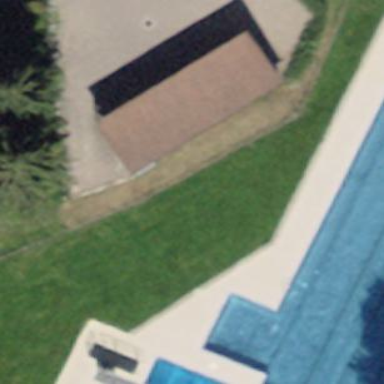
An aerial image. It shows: Carport structure.